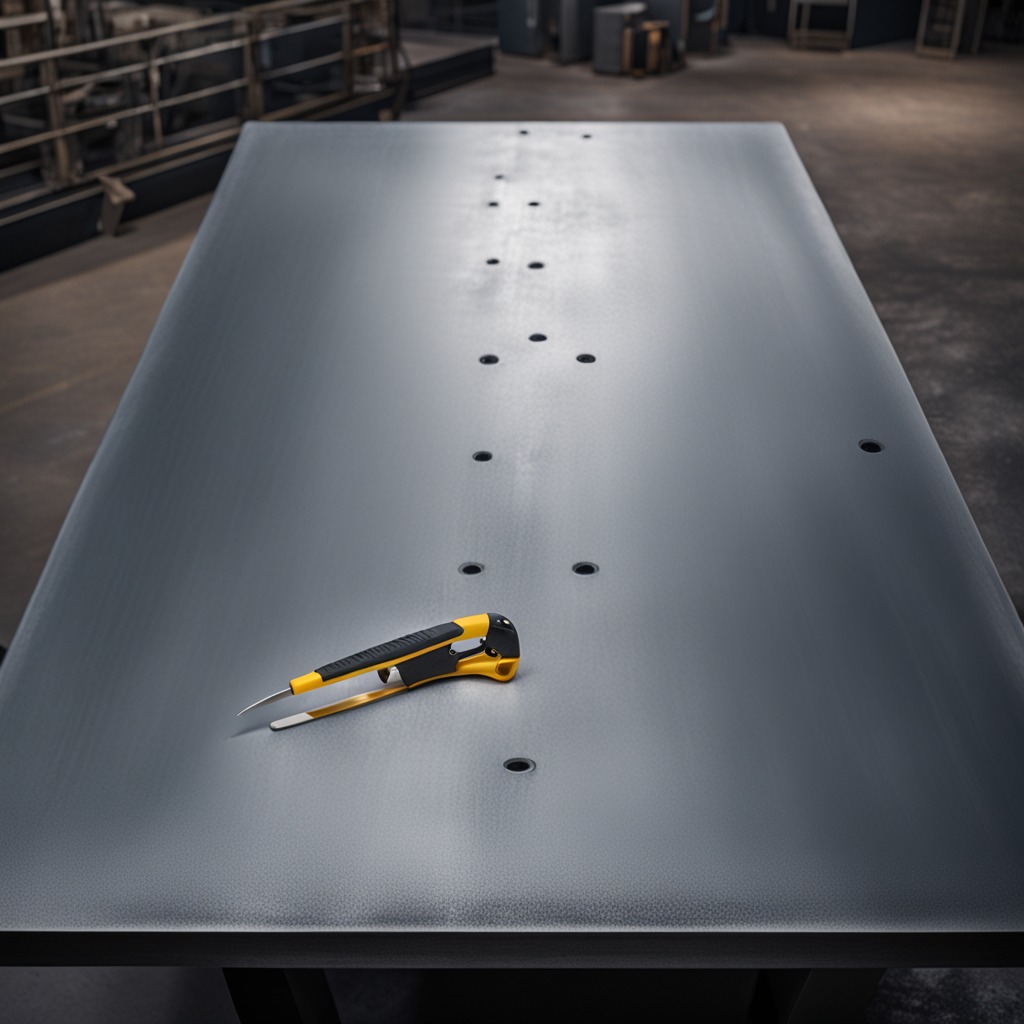
A utility knife is lying on the cold steel table in a mining workshop.